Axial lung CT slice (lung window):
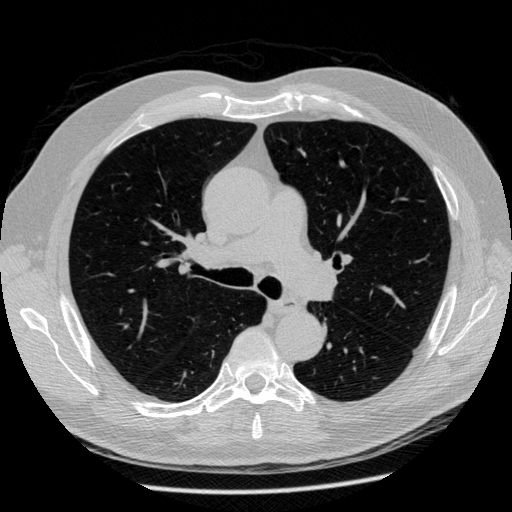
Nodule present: no